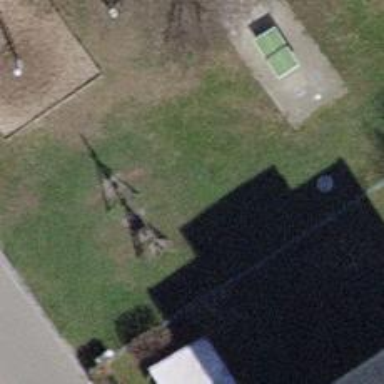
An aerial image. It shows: Seesaw in the playground.